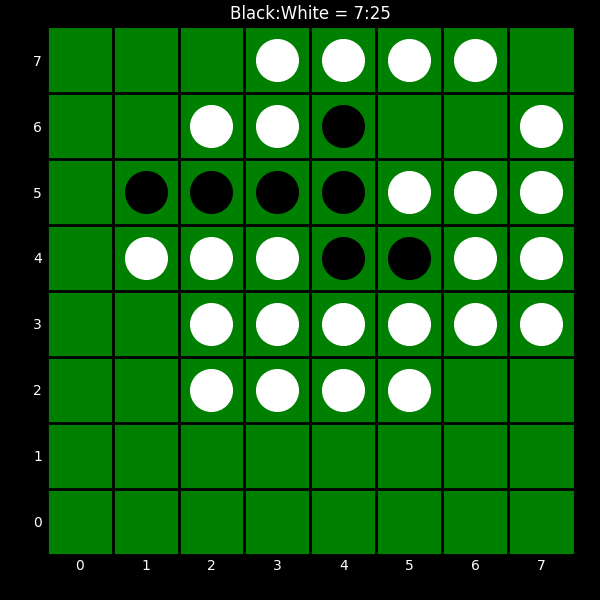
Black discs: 7
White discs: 25